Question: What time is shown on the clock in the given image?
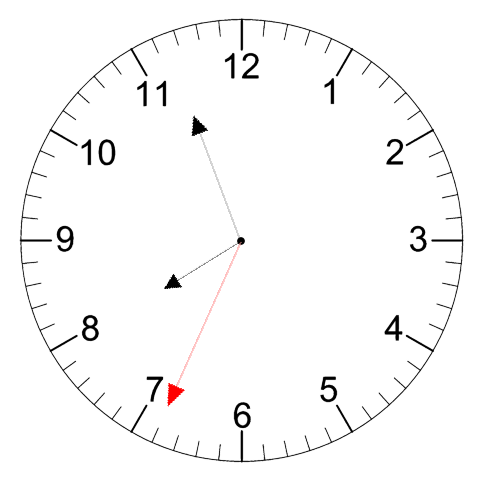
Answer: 07:56:34